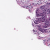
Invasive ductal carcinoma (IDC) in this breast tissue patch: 1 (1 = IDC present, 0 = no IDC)